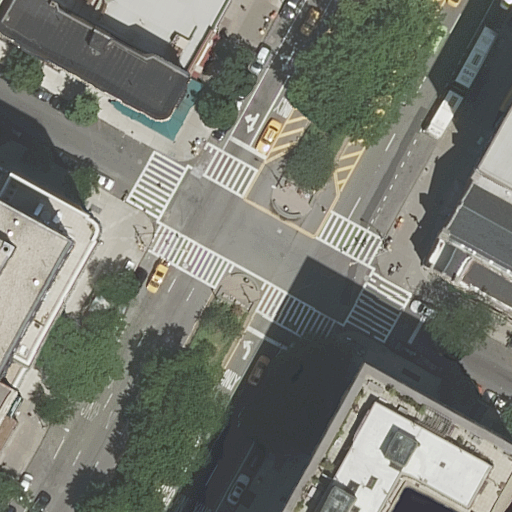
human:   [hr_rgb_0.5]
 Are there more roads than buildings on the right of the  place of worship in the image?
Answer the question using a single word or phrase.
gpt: yes

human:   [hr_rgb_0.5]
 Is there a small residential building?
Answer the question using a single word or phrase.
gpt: yes

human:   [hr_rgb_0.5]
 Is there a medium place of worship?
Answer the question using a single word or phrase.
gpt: yes

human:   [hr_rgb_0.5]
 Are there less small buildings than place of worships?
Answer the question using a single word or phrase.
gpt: no

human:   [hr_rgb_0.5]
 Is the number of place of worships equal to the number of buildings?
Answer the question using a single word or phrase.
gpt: no

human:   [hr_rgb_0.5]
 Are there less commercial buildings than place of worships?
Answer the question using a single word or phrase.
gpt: yes

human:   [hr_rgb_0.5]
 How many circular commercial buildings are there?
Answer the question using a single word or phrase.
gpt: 0

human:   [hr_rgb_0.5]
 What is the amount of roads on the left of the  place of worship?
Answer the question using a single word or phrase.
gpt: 4

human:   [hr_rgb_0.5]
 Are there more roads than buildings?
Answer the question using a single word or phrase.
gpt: no

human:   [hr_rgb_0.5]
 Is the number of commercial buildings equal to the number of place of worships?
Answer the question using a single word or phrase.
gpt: no

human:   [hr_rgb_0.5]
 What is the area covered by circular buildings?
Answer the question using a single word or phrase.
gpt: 0m2

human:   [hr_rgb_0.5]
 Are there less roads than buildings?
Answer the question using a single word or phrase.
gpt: yes

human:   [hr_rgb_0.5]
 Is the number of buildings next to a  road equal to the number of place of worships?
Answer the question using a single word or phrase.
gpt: no

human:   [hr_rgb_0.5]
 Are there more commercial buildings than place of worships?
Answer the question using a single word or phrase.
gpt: no

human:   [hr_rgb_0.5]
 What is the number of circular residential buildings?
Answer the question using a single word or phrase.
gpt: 0

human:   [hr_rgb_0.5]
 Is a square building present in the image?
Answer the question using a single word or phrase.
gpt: no

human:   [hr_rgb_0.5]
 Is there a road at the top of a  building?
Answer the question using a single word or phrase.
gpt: yes

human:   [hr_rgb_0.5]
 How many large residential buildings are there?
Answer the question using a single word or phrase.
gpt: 1

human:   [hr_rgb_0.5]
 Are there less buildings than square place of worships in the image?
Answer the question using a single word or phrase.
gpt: no

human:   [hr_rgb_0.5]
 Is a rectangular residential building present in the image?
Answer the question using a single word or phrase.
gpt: yes

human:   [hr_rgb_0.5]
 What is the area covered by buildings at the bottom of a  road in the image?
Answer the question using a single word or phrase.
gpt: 1475m2

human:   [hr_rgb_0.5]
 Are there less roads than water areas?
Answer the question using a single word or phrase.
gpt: no

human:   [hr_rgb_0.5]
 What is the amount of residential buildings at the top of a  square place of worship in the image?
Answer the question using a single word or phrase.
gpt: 0

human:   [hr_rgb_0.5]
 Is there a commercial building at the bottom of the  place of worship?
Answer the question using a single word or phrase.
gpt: no

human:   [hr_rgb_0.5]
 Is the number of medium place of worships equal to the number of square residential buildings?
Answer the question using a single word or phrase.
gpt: no

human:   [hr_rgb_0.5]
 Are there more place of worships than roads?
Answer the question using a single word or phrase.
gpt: no

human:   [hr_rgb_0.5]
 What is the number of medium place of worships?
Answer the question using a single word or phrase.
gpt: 1

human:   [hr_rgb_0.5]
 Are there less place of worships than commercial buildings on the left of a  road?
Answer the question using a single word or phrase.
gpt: no

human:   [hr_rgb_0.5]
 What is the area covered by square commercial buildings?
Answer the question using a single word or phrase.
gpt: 0m2

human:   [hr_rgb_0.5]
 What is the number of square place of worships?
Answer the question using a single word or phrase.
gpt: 0

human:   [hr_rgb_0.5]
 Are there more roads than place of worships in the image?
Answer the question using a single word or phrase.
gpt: yes

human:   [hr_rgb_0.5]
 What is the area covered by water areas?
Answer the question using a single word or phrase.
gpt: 0m2

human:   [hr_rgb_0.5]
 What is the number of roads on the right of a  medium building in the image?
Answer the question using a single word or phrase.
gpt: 5

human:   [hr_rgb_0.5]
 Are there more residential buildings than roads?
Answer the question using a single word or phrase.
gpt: yes

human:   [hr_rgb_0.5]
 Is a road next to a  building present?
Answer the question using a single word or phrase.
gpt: yes

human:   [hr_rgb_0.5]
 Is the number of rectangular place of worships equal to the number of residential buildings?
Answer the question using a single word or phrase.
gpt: no